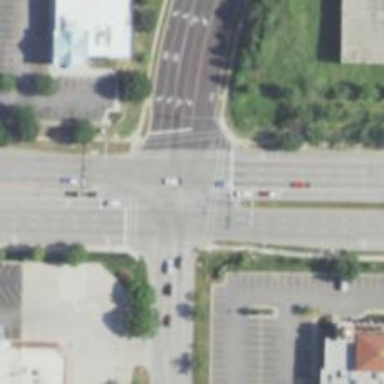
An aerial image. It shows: Road marking with turn dashes.